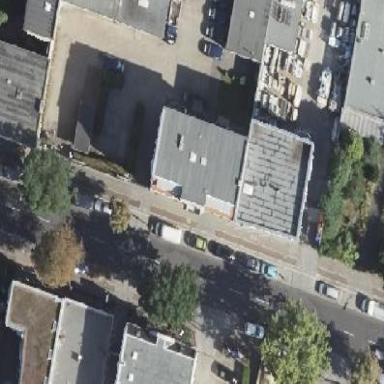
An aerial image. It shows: Building with double saltbox roof shape.